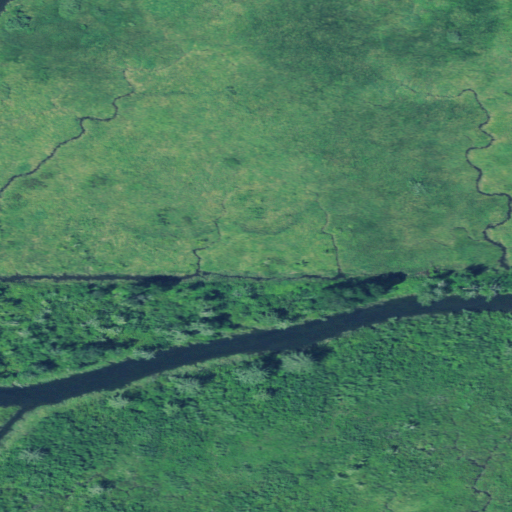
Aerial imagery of island in Oregon named Karlson Island containing herbaceous wetlands and woody wetlands